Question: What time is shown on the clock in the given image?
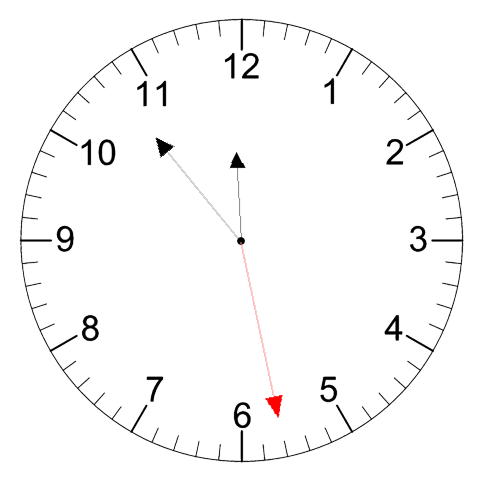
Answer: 11:53:28